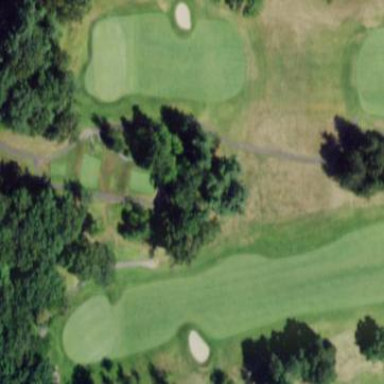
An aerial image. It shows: Rough area in golf course.